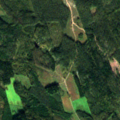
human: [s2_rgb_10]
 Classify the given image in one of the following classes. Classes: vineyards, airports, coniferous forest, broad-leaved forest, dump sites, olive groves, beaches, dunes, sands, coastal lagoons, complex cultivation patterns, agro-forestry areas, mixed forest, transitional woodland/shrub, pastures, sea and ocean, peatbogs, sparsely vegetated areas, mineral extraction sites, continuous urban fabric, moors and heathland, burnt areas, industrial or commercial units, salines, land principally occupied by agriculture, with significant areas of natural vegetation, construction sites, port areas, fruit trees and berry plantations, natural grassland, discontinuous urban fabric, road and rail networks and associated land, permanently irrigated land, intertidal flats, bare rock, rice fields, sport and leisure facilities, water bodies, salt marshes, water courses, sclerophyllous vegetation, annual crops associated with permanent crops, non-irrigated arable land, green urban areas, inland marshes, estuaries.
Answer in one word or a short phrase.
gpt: coniferous forest, mixed forest, transitional woodland/shrub